Current action and preconditions to check: trajectory_clear

Your task: For each precondition in the list above, predict whether it will hold at this action.

Consider the current scene as observed from the mobile robot's camera, and analyze the predicted future states of all dynamic agents (e.g., people, animals, vehicles, or any moving entities) within the NEXT SECOND.

IMPORTANT: Only answer "very likely" if you are absolutely certain—based on strong, clear evidence—that a dynamic agent will violate the precondition in the predicted future state. Do NOT answer "very likely" for unlikely, ambiguous, or low-probability risks.

Ask yourself for each precondition: Is there a high probability, with clear and convincing evidence, that the predicted future states of any dynamic agent will interfere with the predicted future state of the currently executing action within the NEXT SECOND, causing that precondition to fail?

Assess the risk level based on these predictions. Use "likely" or "very likely" if motions create a clear risk of interference.

Use "neutral" or "improbable" if agents are nearby but their predicted paths are clearly diverging or non-conflicting.

Failure Risk Categories: "very improbable", "improbable", "neutral", "likely", "very likely"

Answer Format: Output ONLY the probability_of_failure value from these categories: "very improbable", "improbable", "neutral", "likely", "very likely"

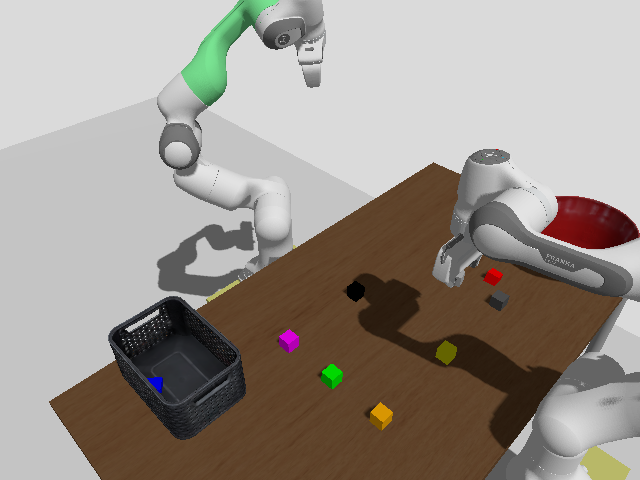

Answer: very improbable